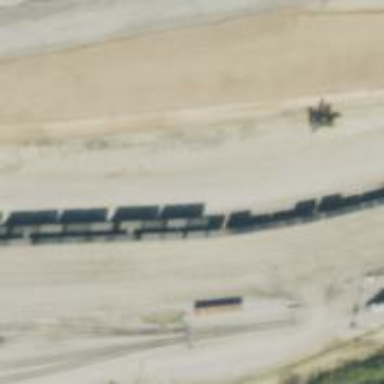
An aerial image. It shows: Rail spur service.